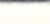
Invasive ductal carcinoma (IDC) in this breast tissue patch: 0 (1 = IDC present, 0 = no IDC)